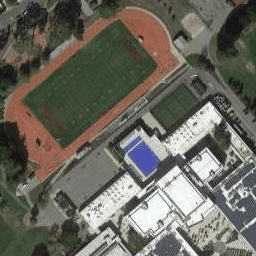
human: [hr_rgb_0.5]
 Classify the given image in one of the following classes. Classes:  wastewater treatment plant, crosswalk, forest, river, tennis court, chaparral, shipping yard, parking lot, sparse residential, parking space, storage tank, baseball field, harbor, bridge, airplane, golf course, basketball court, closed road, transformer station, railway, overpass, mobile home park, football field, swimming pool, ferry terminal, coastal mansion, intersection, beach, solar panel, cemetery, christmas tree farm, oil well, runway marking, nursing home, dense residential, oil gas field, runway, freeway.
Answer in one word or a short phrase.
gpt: football field